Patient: sex M, age 72
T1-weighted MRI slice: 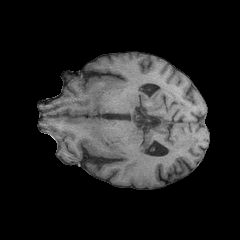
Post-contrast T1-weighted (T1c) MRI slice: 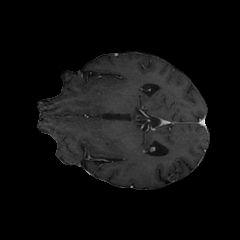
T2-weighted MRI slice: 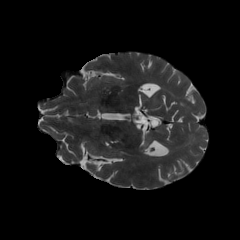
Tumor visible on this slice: yes
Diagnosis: Glioblastoma, IDH-wildtype
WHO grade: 4